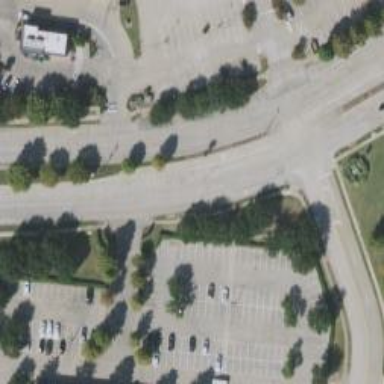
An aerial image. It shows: Secondary road with separate sidewalks.